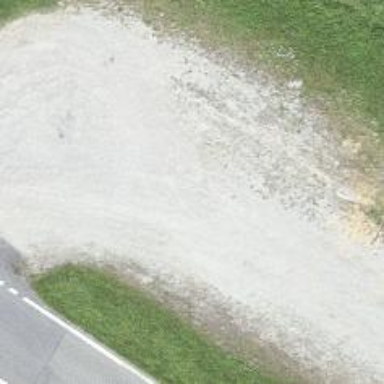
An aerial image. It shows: Gravel service road.